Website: apple
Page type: cross-sells
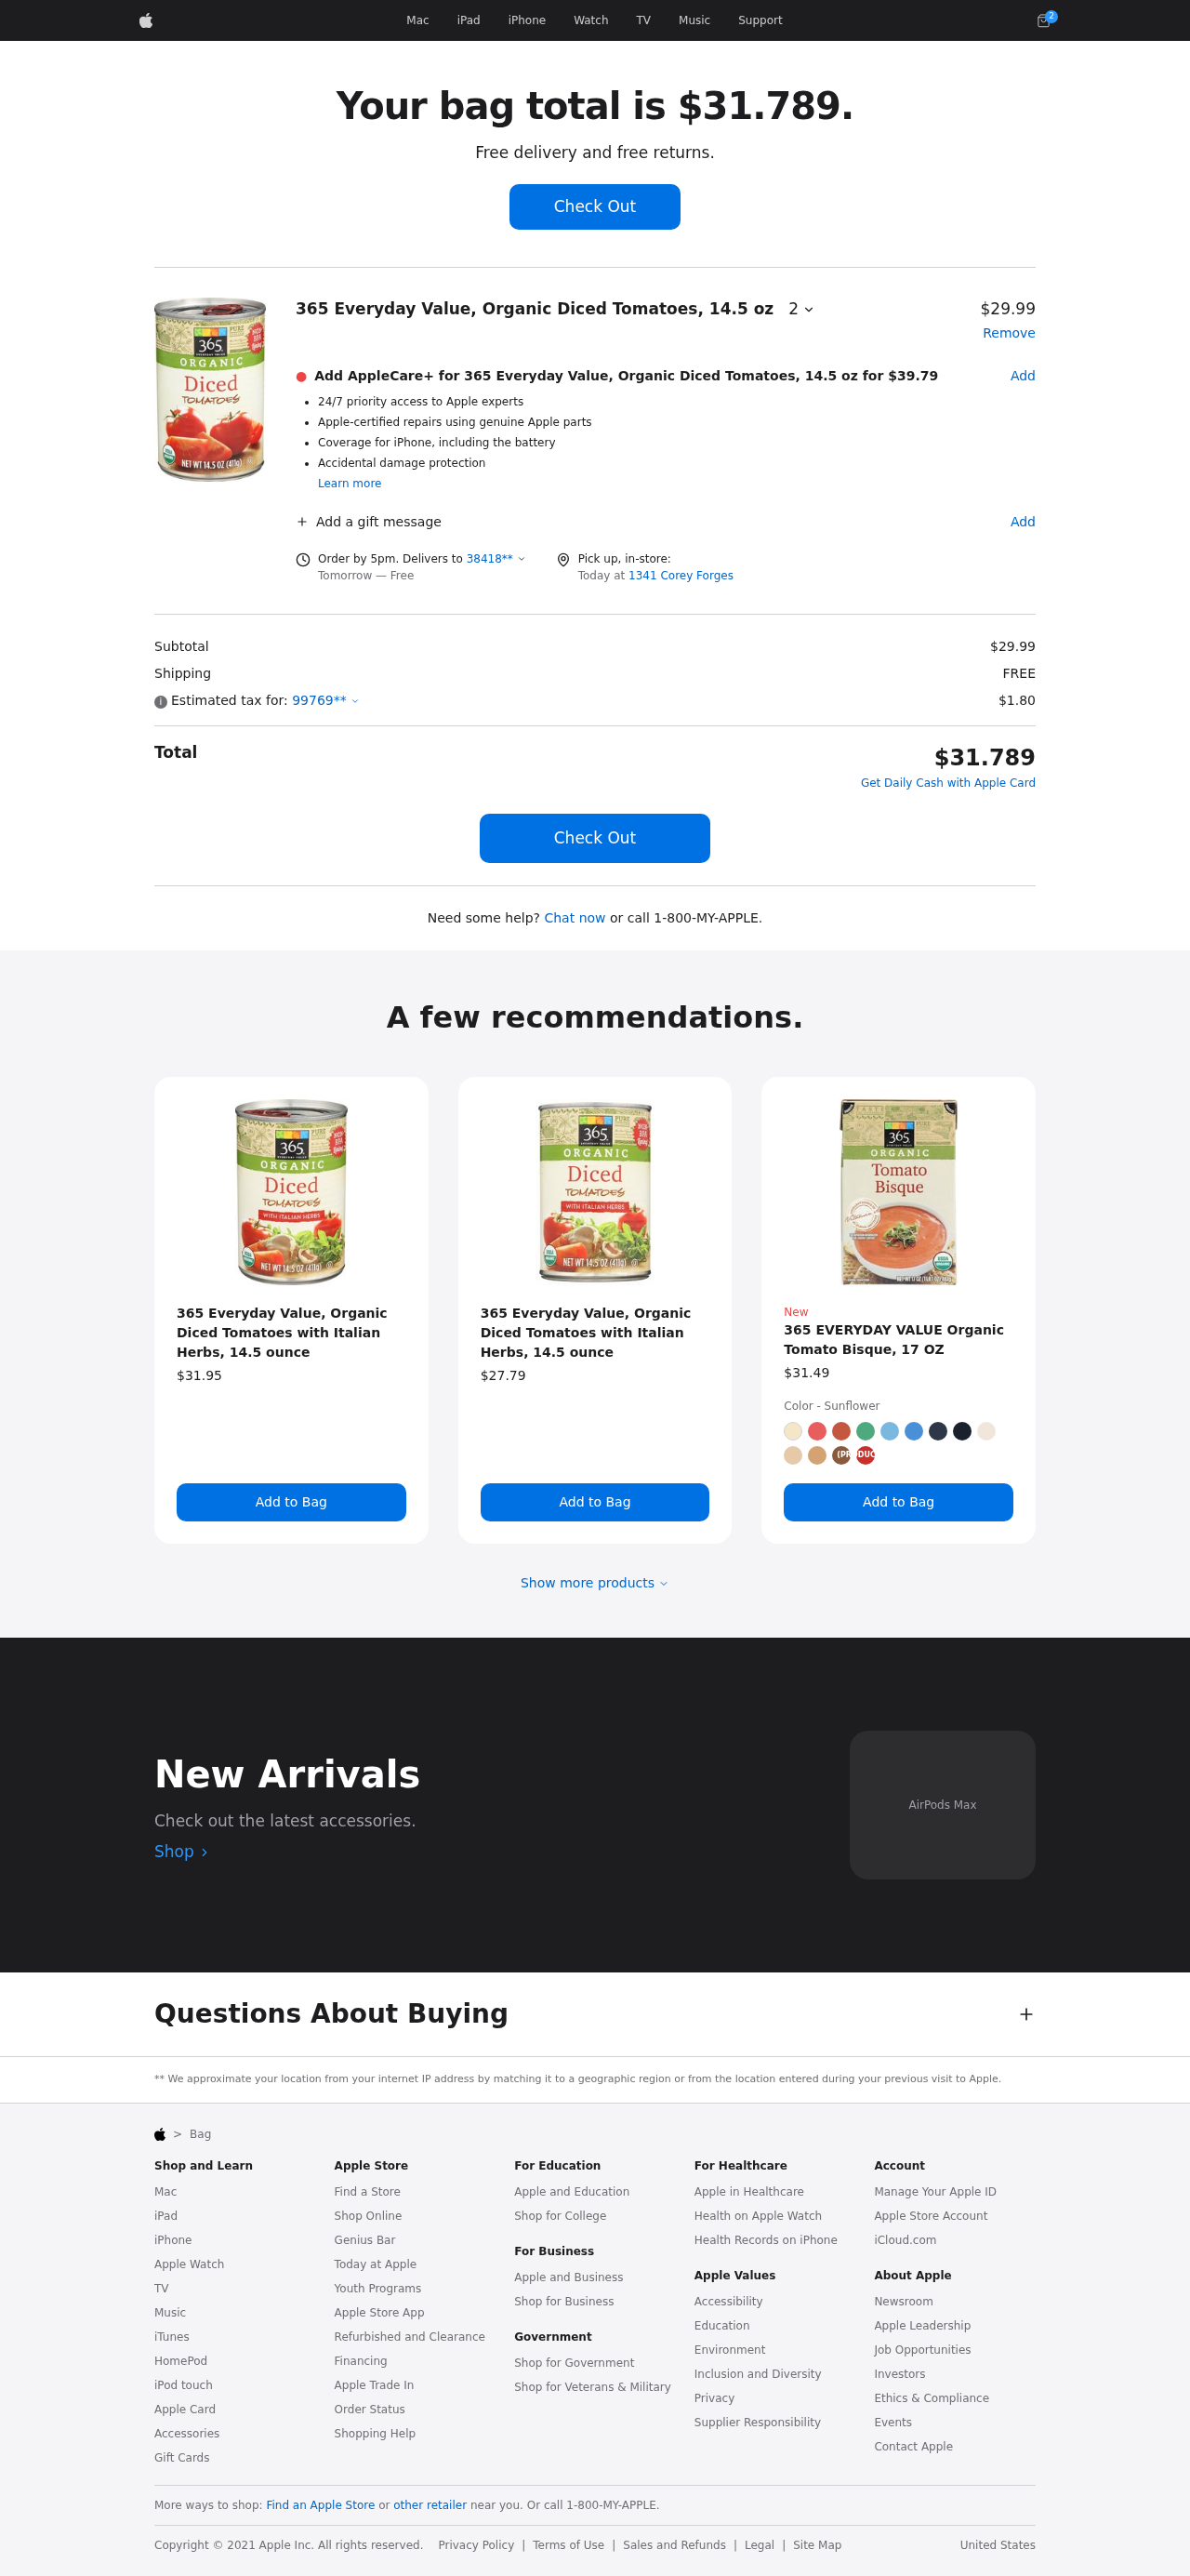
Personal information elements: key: PII_LOCATION1_STREET
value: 1341 Corey Forges
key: PII_POSTCODE
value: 38418
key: PII_POSTCODE2
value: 99769
Product elements: key: PRODUCT1_NAME
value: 365 Everyday Value, Organic Diced Tomatoes, 14.5 oz
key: PRODUCT1_PRICE
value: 29.99
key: PRODUCT1_QUANTITY
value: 2
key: PRODUCT2_NAME
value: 365 Everyday Value, Organic Diced Tomatoes with Italian Herbs, 14.5 ounce
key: PRODUCT2_PRICE
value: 31.95
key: PRODUCT3_NAME
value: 365 Everyday Value, Organic Diced Tomatoes with Italian Herbs, 14.5 ounce
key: PRODUCT3_PRICE
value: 27.79
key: PRODUCT4_NAME
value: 365 EVERYDAY VALUE Organic Tomato Bisque, 17 OZ
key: PRODUCT4_PRICE
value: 31.49
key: PRODUCT5_PRICE
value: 39.79
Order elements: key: ORDER_NUM_ITEMS
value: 2
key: ORDER_TOTAL
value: $31.789
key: ORDER_TOTAL
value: Your bag total is $31.789.
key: ORDER_DELIVERY_DATE
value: Tomorrow — Free
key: ORDER_SUBTOTAL
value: $29.99
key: ORDER_SHIPPING_COST
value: FREE
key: ORDER_TAX
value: $1.80